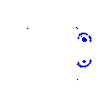
Particle: pion